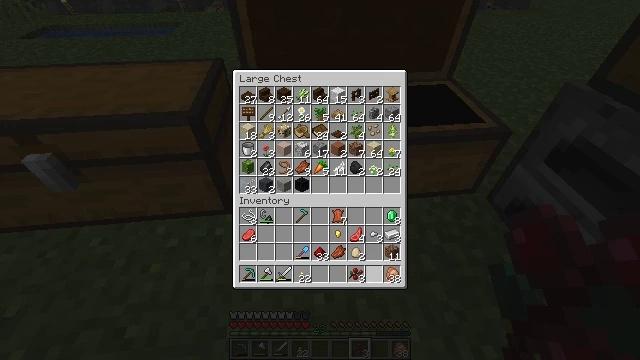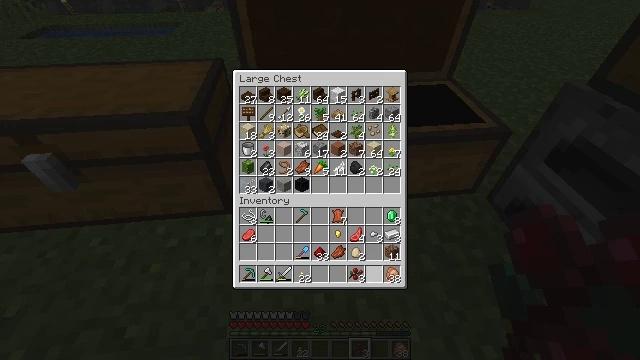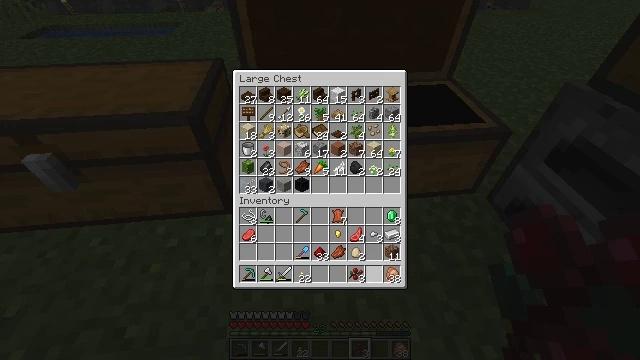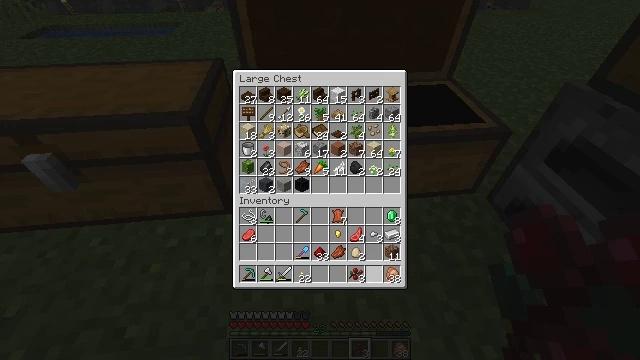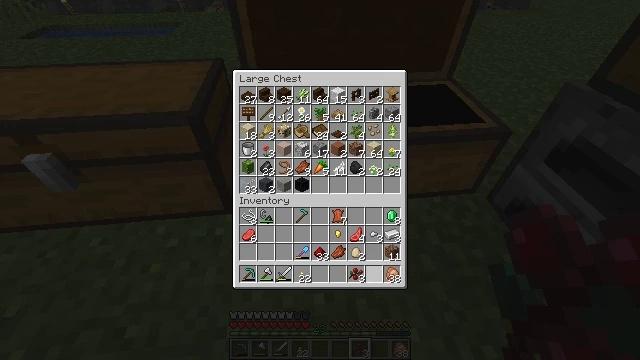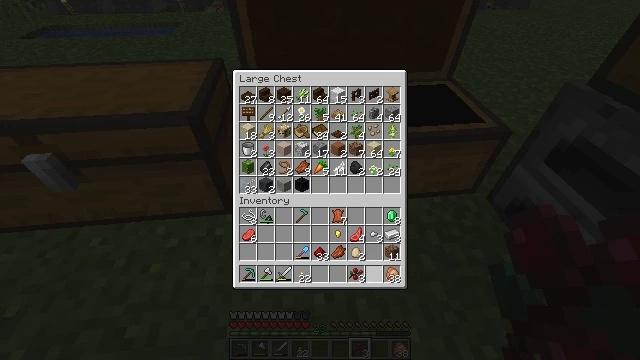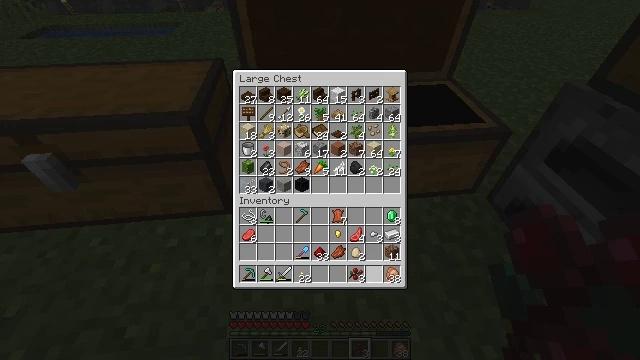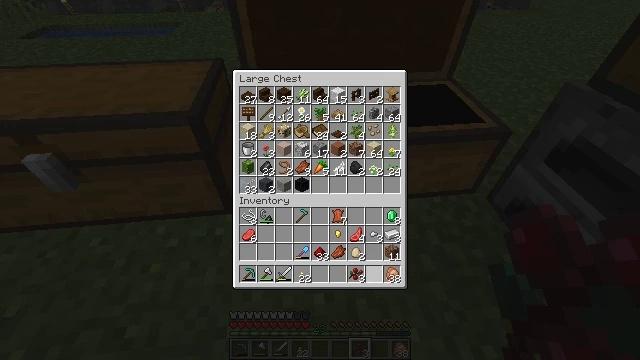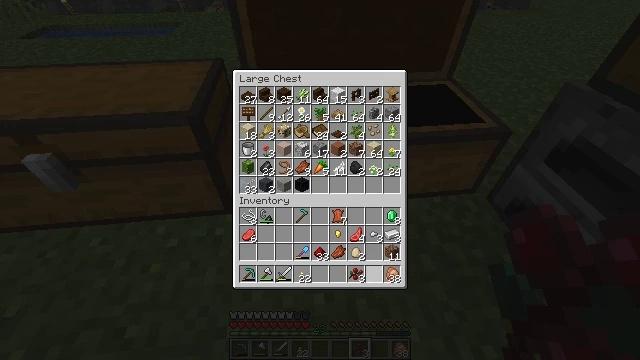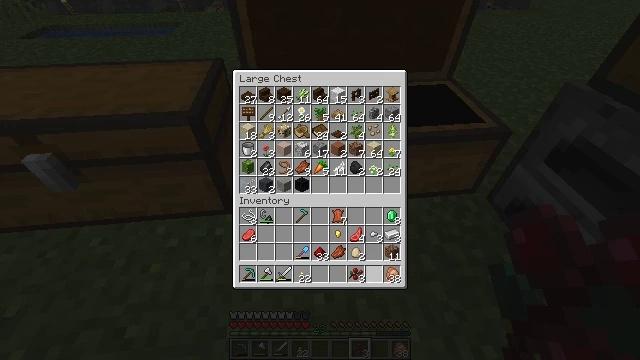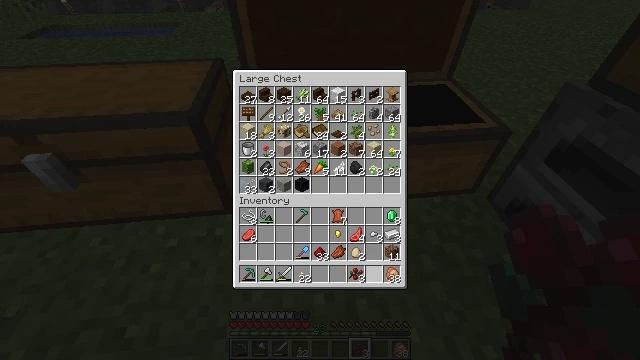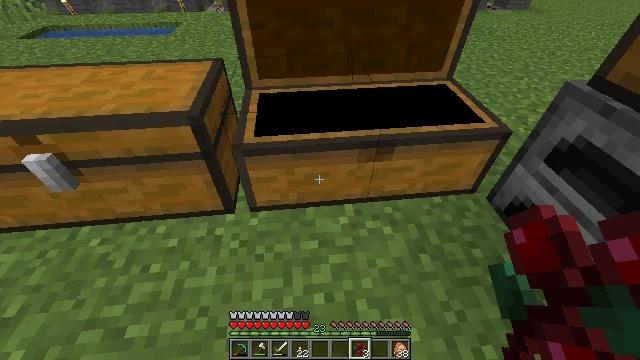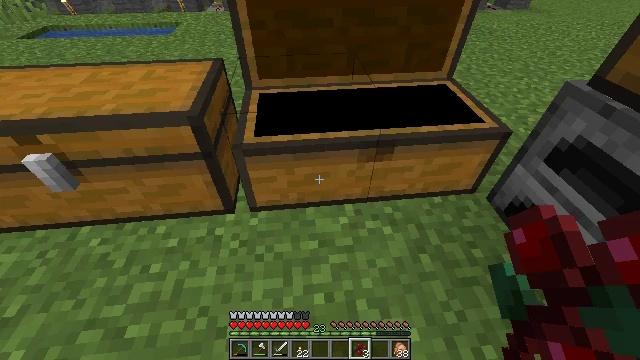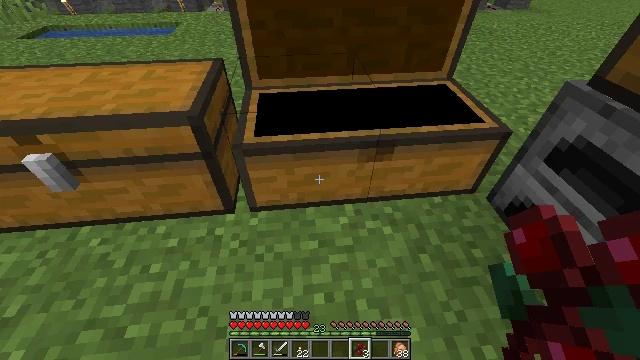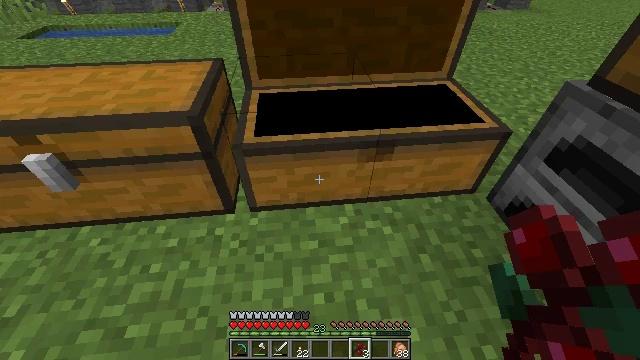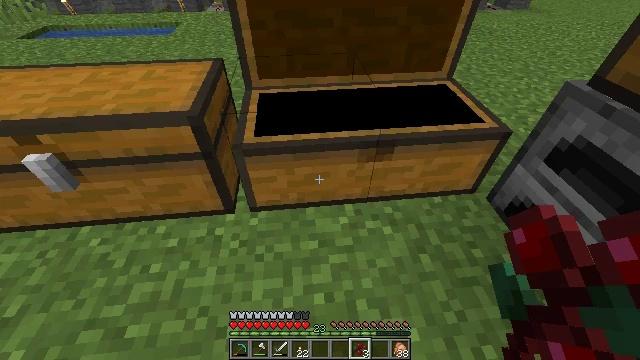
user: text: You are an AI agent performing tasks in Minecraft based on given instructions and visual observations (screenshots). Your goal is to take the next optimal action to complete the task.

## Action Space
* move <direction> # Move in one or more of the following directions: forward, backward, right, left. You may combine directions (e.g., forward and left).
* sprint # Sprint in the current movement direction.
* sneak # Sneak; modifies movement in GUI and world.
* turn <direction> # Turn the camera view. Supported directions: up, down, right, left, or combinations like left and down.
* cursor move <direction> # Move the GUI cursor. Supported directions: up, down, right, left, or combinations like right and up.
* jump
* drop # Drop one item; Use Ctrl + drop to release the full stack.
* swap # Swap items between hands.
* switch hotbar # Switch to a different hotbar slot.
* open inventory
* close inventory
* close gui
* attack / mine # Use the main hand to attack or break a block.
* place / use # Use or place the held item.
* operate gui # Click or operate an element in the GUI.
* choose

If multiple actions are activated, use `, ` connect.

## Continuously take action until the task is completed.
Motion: motion action
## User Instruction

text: Turn kelp into dried kelp by cooking it.
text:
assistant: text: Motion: no_op
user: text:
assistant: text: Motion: no_op
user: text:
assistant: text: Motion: no_op
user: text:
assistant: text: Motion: no_op
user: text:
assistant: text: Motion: no_op
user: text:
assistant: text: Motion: no_op
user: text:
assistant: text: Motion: no_op
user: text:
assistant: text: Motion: no_op
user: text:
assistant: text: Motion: no_op
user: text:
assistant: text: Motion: no_op
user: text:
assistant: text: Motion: no_op
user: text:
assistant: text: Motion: no_op
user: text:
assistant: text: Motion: no_op
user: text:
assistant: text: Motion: no_op
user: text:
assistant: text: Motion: no_op
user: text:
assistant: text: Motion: no_op
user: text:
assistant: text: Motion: no_op
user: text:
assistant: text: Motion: no_op
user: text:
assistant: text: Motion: no_op
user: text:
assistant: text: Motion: no_op
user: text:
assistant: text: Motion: no_op
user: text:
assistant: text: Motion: no_op
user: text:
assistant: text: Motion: turn right
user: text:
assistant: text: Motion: turn right
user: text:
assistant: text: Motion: turn right
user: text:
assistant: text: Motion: turn right
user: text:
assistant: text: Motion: turn right
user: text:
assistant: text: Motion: turn right
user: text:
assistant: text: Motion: turn right and up
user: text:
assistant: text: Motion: turn up